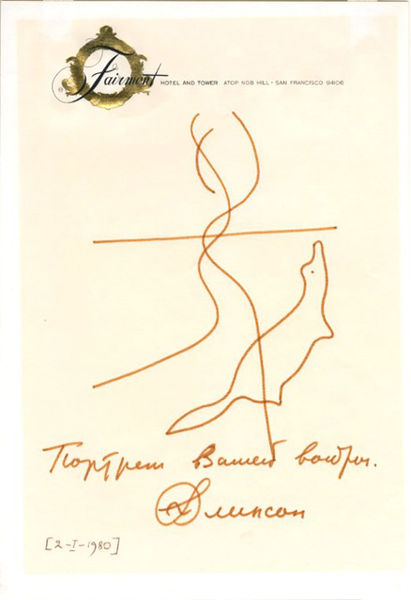
Titel: A Portrait of Your Otter, A Portrait of Your Otter
Künstler: Genrikh Elinson
Standort: Amherst (Massachusetts, USA)
Institution: Mead Art Museum, Amherst College
Schlagwörter: skizze, zeichen, gold, schrift, wellen, modern, beige, linien, schriftzug, datum, brown, strich, stempel, wappen, orange, path, road, paper, dog, line, sketch, french, writing, movement, abstract, letter, weiss, cat, signature, seal, animal, lines, contemporary, linear, biber, hotel, fox, text, cream, bower, 1980, neutral, stationary, beaver, landuage, label, musical note, le corbusier, französich, streichen, minimalismus, fairmont, luncheon